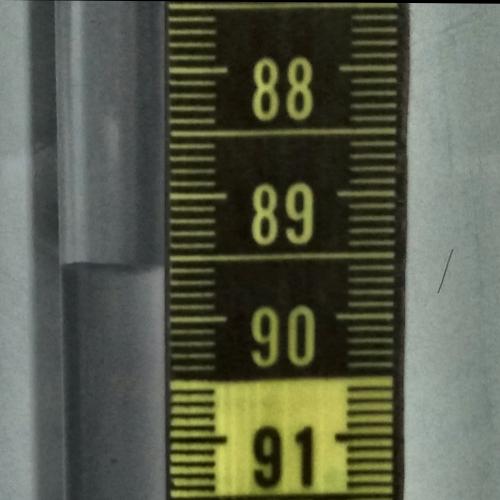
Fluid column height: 89.6 cm